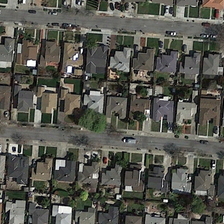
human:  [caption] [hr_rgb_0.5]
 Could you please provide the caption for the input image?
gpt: residential buildings are neatly arranged in different colors .

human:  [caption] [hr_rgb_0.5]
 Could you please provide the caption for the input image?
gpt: there are some trees around .

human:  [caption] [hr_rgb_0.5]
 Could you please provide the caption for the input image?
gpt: the residential buildings on both sides of the road are neatly arranged .

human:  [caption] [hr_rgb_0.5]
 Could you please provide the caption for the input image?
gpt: five house chart in the picture .

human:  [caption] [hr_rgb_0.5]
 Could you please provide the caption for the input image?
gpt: the residential buildings on both sides of the road are neatly arranged .